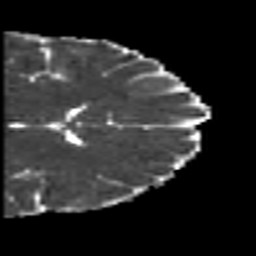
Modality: MD
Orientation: coronal
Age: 19
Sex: male
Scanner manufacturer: siemens
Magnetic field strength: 3 T
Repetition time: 7 s
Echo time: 0.0926 s